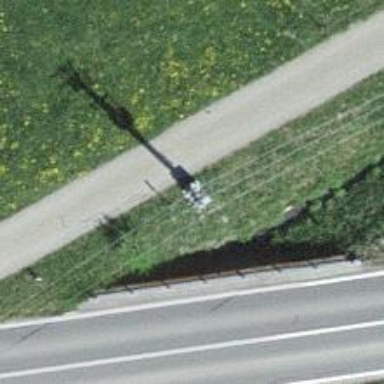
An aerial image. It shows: Power pole.